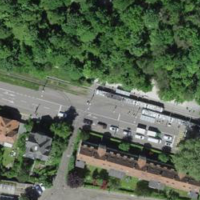
EUNIS habitat code: 53
Species observed at this site:
Centaurea scabiosa
Lamium purpureum
Trifolium pratense
Carpinus betulus
Sciurus vulgaris
Hypericum hirsutum